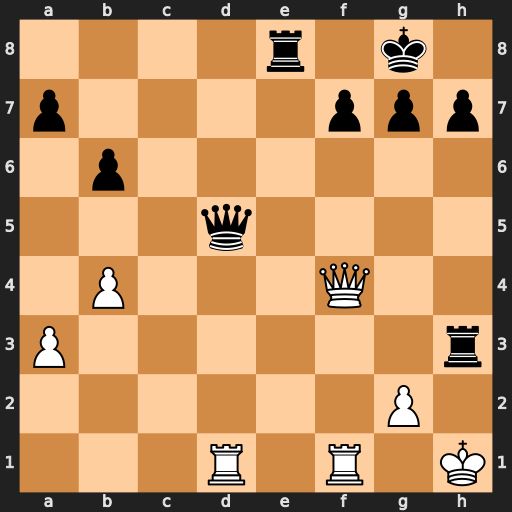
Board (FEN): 4r1k1/p4ppp/1p6/3q4/1P3Q2/P6r/6P1/3R1R1K
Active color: w
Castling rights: -
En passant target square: -
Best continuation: Kg1 Qe6 gxh3